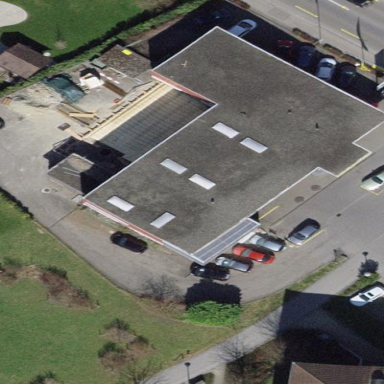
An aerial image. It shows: Garage building serving as car repair shop.